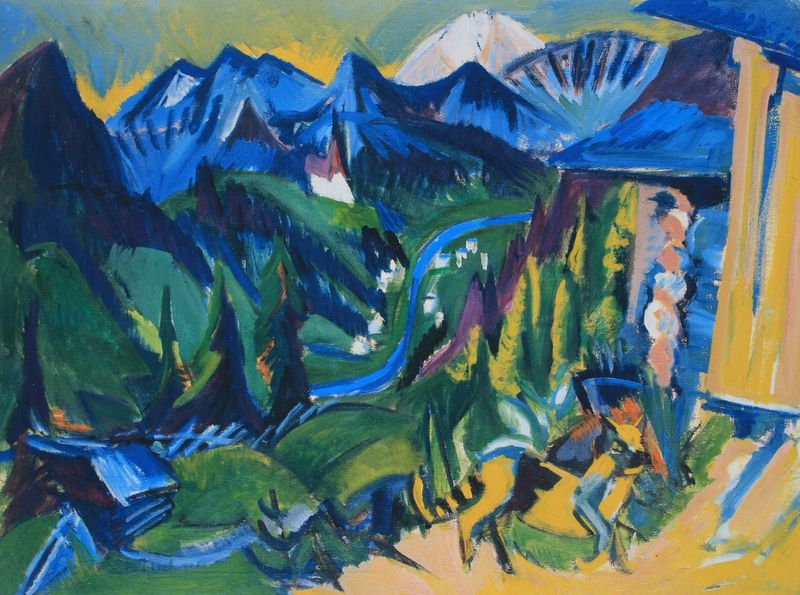
Titel: Blick ins Tal mit Münster
Künstler: Ernst Ludwig Kirchner
Institution: Privatbesitz
Schlagwörter: baum, berg, blau, dunkel, gemälde, himmel, wasser, weiß, wolf, bäume, fluss, gelb, grün, heckel, kirchner, kirchturm, landschaft, ocker, abend, braun, fenster, frau, hell, hintergrund, holz, licht, orange, schwarz, strasse, tür, vordergrund, dach, eis, gebäude, haus, hund, rot, schnee, tier, weg, wiese, zaun, beige, expressionismus, malerei, augen, bild, öl, bach, häuser, kalt, natur, pappel, sonnenaufgang, brücke, gewässer, hütte, kirche, sonne, kontrast, rosa, tal, wald, schuppen, turm, schwanz, aussicht, bein, sommer, abstrakt, berge, gebirge, gipfel, gletscher, lila, sonnenuntergang, violett, alm, berglandschaft, tannen, wild, gestreift, ortschaft, katze, wandern, alpen, abgrund, schweiz, täler, tanne, geringelt, fuchs, blua, holzhütte, expressiv, gebirgsbach, kapelle, nadelbäume, fichten, löwe, blauer reiter, fenstersims, primärfarben, kandinsky, blauer, alp, htte, blau gelb, tiger, marc, zackig, unwirklich, blockhütte, ernst ludwig kirchner, fantastisch, sky, davos, gelb schwarz, wakd, almen, krische, königsblau, brücke maler, mountain berg blau, himel, blau berge, fehlfarben, grünlandschaft, bootalm